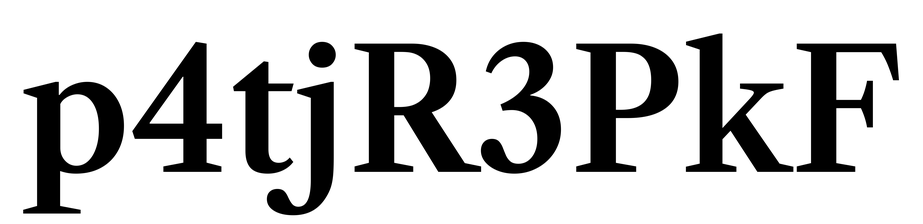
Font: LibreCaslonText_SemiBold